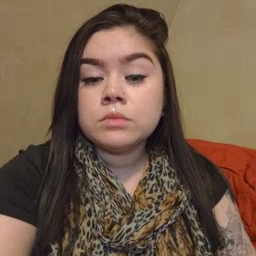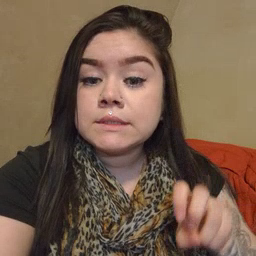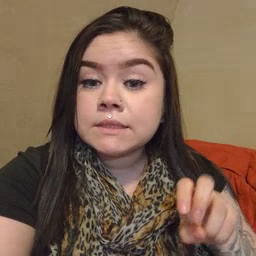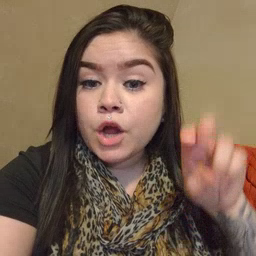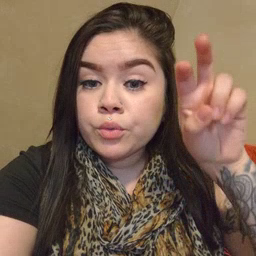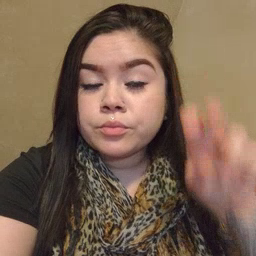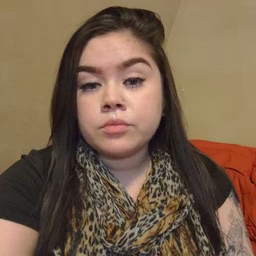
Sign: stairs